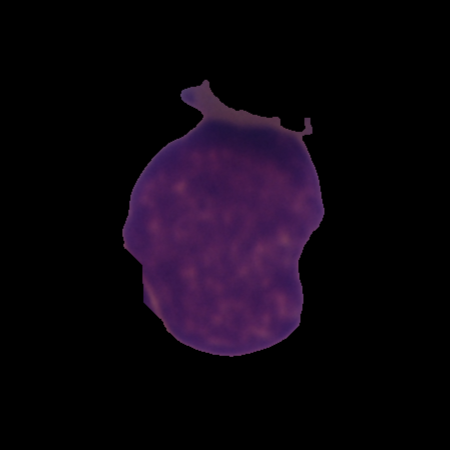
Label: cancer